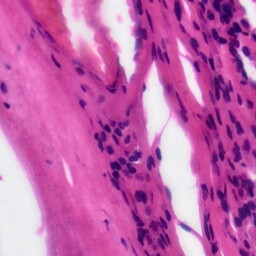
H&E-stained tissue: Tonsil